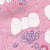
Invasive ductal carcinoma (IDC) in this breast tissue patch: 0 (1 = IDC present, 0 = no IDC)